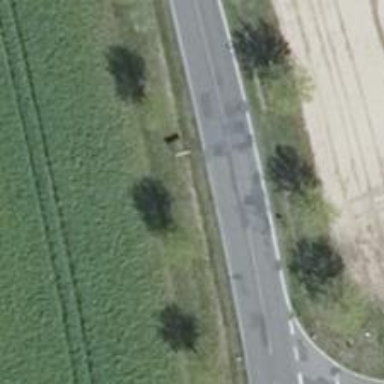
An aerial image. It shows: Tertiary road with asphalt surface.